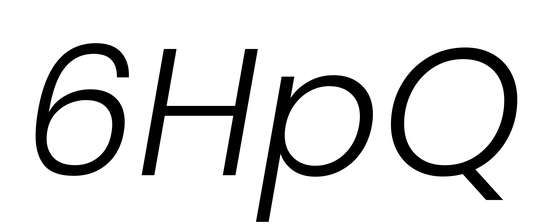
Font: Poppins-LightItalic